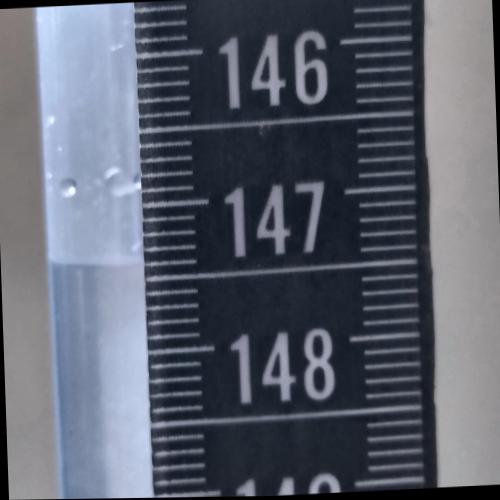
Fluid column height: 147.4 cm